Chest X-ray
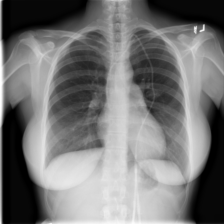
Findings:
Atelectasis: negative
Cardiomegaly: negative
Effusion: negative
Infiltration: negative
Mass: negative
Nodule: negative
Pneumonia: negative
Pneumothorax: negative
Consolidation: negative
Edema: negative
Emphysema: negative
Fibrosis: negative
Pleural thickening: negative
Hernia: negative